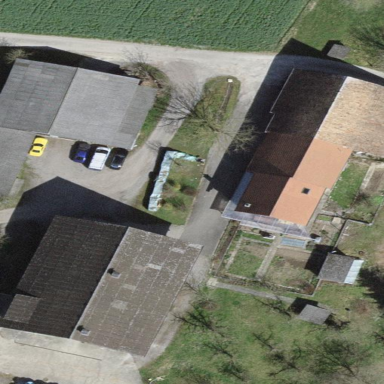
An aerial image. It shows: Farmyard area.